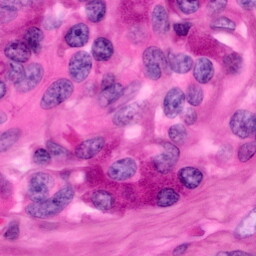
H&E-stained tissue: Pancreatic